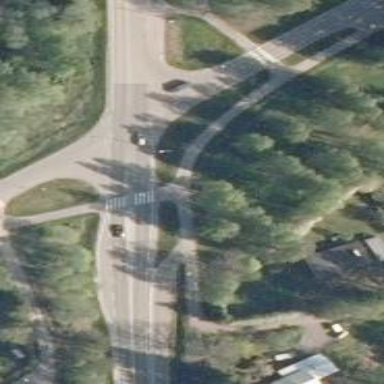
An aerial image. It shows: Asphalt cycleway.